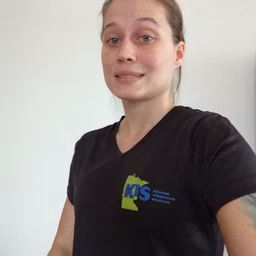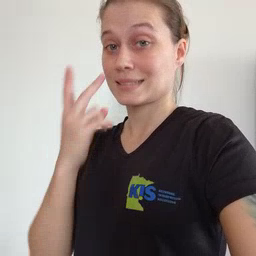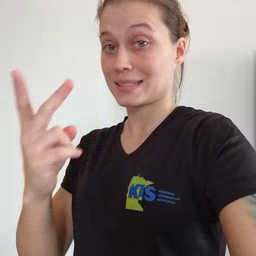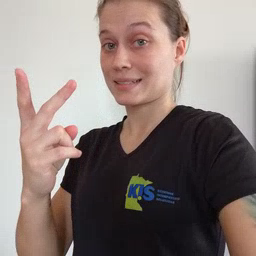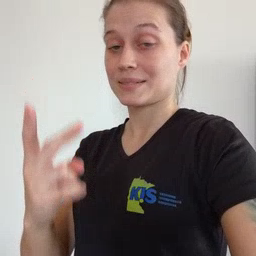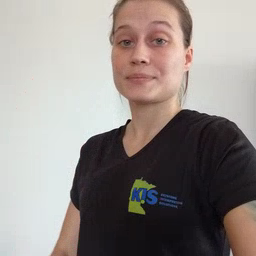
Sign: see